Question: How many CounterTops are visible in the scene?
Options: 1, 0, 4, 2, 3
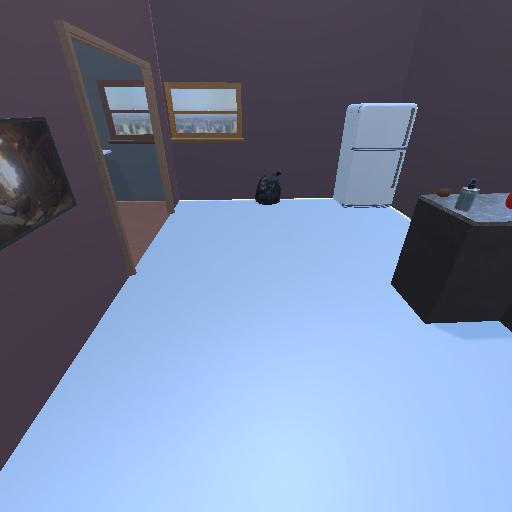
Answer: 1